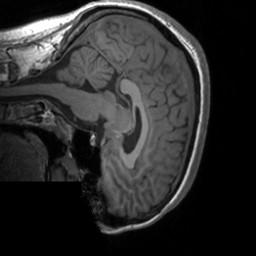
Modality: T1w
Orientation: sagittal
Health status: healthy
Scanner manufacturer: siemens
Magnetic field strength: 3 T
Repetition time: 1.9 s
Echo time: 0.00226 s